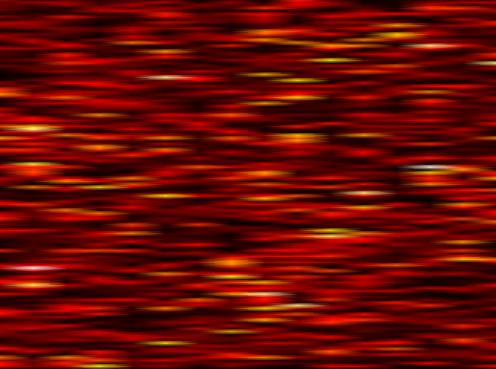
Label: FOFDM